Question: I have a div with a simple border:
'''
border: 10px solid #642850;
'''
'''
div {
border: 10px solid #642850;
height: 100px;
width: 100px;
}
'''
'''
<div></div>
'''
I'm looking to create a shape like this:

What is the best way to achieve this?
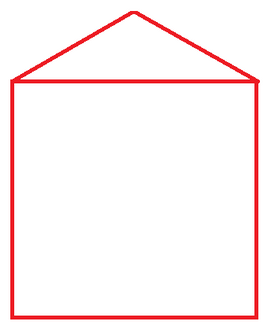
Answer: try this one :
<URL>
'''
.sq {
border: 10px solid #642850;
height: 100px;
width: 100px;
position: relative;
margin-top: 100px;
}
.tl {
position: absolute;
top: -33px;
left: -36px;
border-left: 10px solid #642850;
border-top: 10px solid #642850;
height: 76px;
width: 76px;
transform: rotate(45deg);
-webkit-transform: rotate(45deg);
-moz-transform: rotate(45deg);
-o-transform: rotate(45deg);
transform-origin: 100% 100%;
}
'''
'''
<div class="sq">
<div class="tl"></div>
</div>
'''